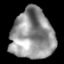
Tissue: lung
Cell type: Epithelial cells
Senescence score: 0.2381
Nuclear area (px): 2072
Mean DAPI intensity: 148.362